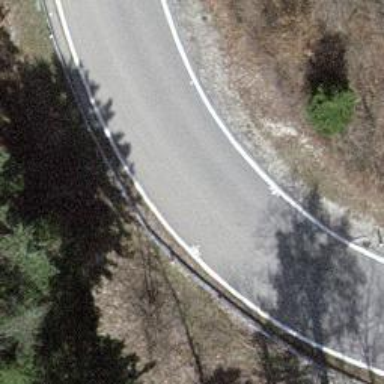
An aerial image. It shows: Paved tertiary road.